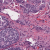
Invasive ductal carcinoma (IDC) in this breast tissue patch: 1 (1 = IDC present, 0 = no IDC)